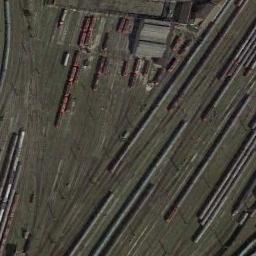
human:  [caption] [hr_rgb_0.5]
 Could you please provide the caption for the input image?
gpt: There are two parallel railway lines here .

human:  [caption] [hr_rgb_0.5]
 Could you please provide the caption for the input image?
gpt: There are some trains on the railway .

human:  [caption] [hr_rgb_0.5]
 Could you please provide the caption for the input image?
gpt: Several buildings of different shapes are beside the railway .

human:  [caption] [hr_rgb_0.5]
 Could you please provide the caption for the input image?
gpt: These railways have lots of trains on the tracks .

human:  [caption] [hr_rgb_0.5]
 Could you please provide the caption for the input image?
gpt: There are many trains on the railway .